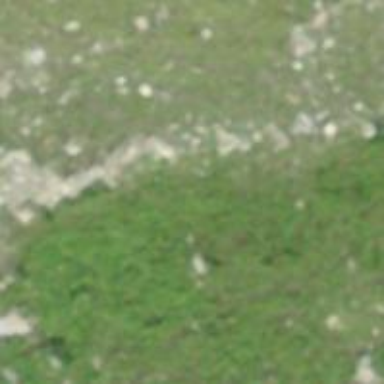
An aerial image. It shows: Wall made of dry stone.